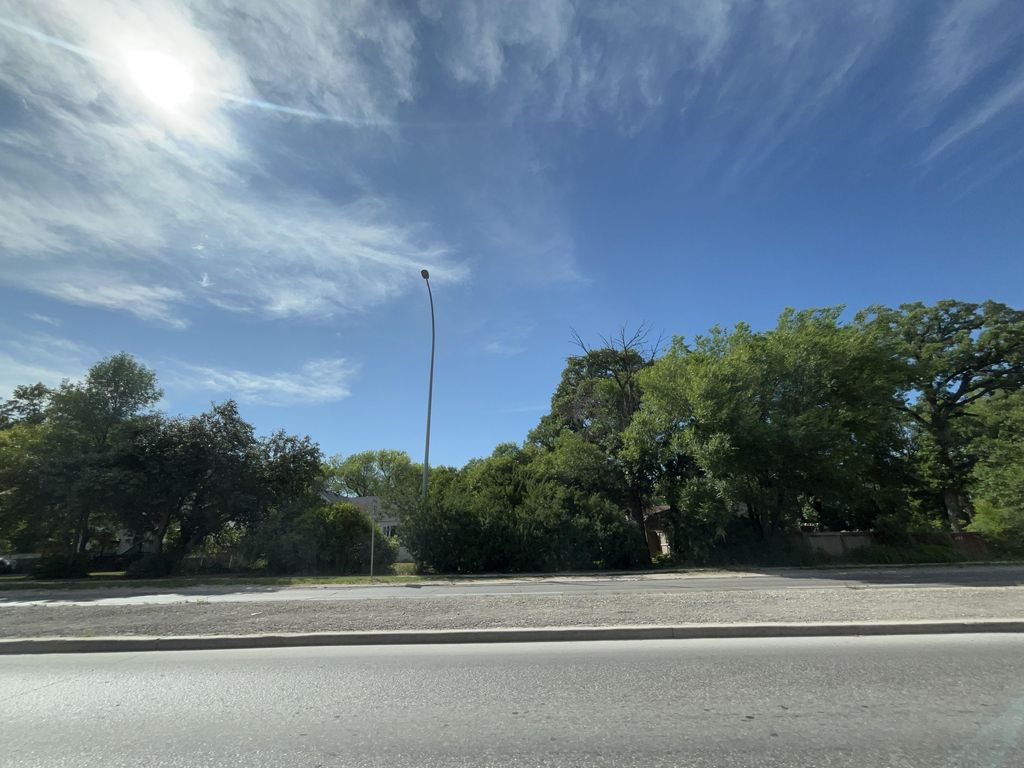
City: winnipeg